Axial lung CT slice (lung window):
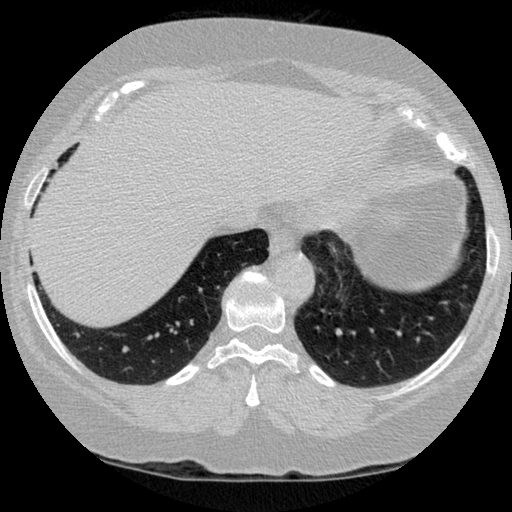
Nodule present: no